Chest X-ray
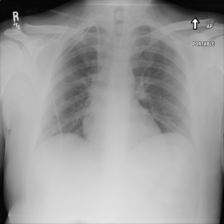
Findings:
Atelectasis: negative
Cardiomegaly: negative
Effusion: negative
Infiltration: negative
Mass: negative
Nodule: negative
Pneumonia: negative
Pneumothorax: negative
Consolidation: negative
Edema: negative
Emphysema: negative
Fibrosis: negative
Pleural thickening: negative
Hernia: negative